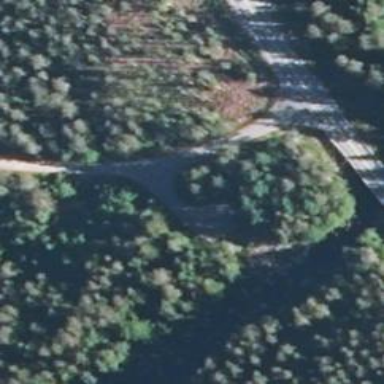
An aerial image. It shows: Rest area along the road.